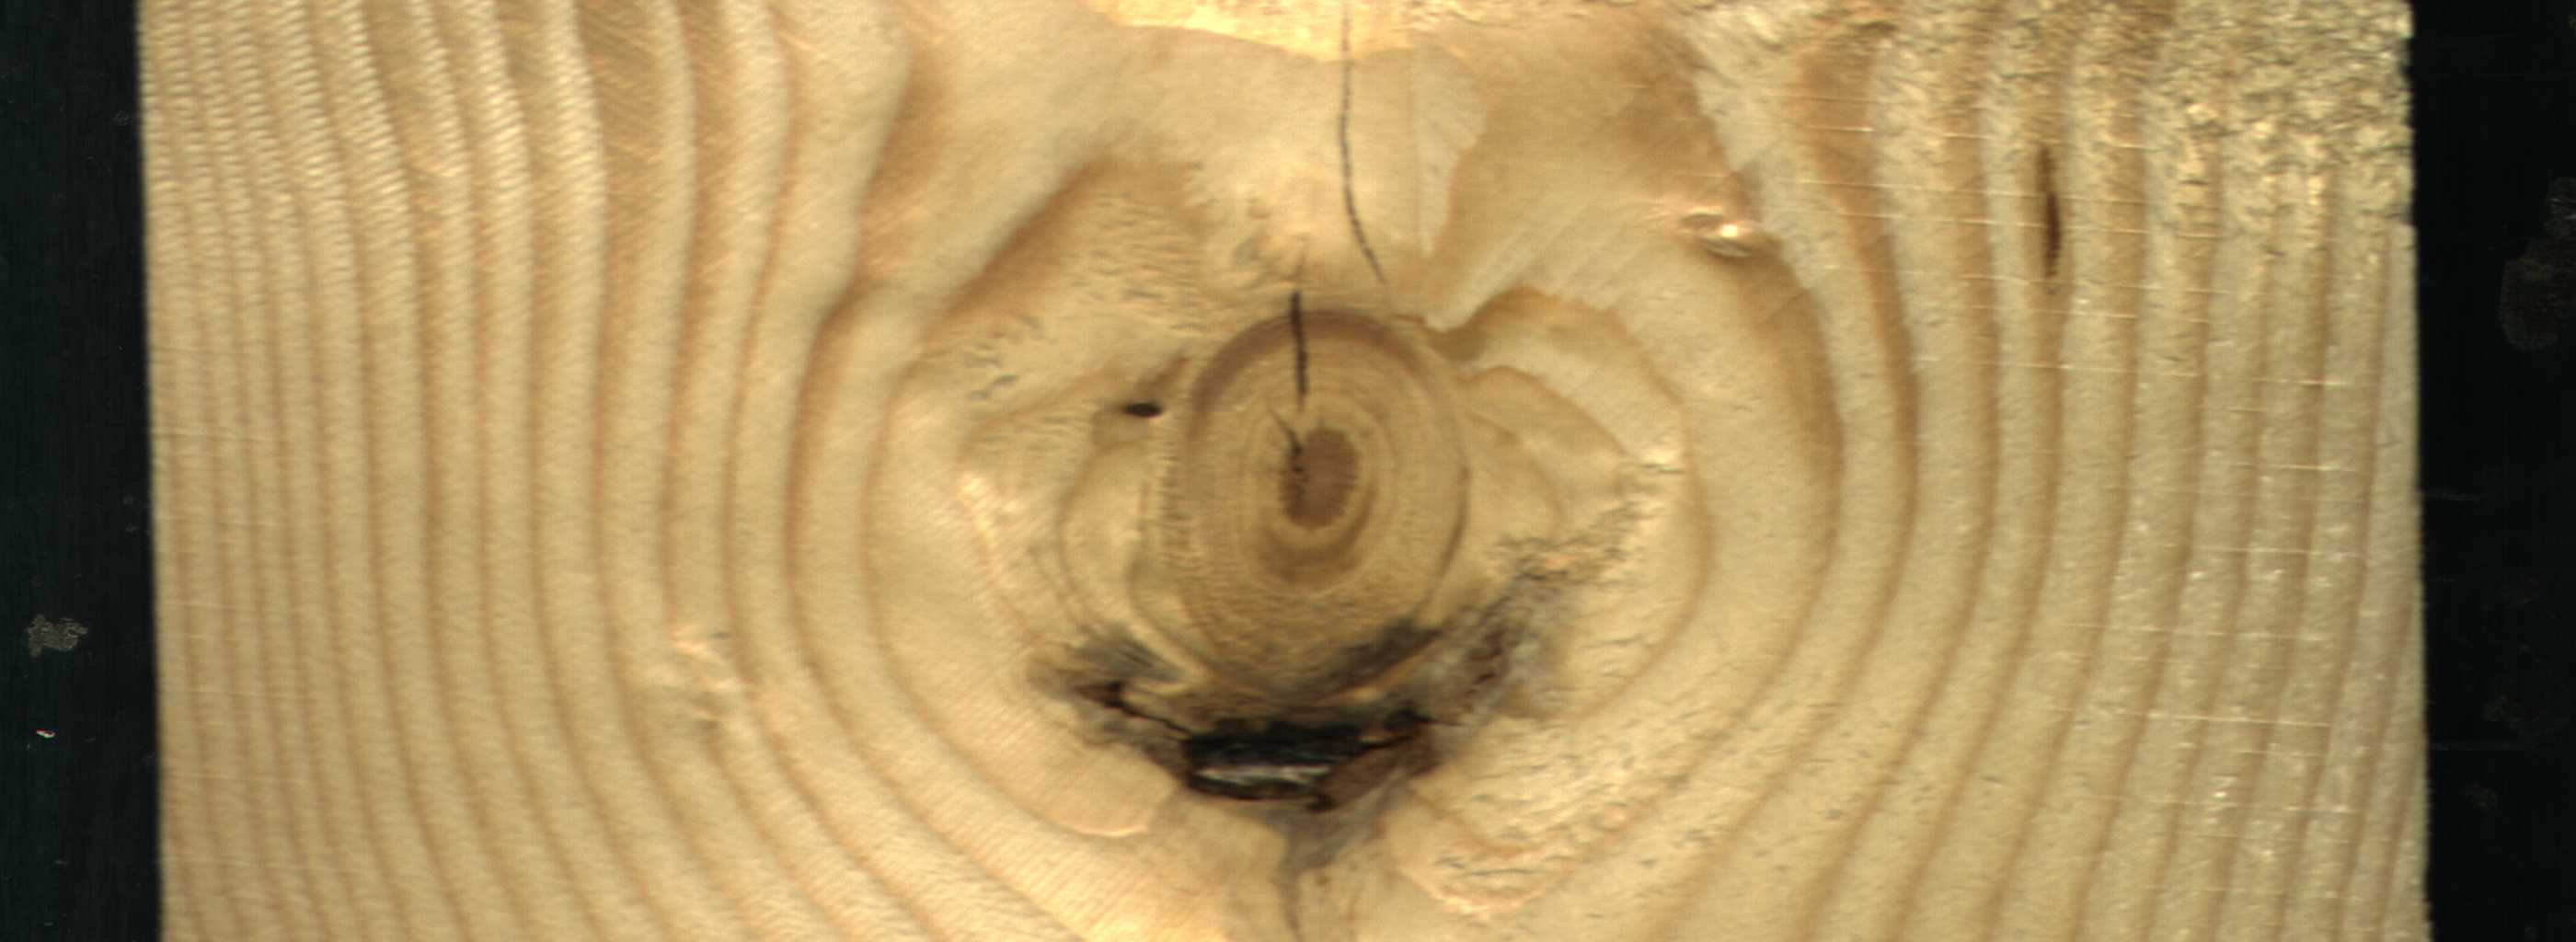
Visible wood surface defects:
resin
Crack
knot_with_crack
Dead_Knot
Dead_Knot